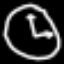
Label: clock